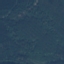
Land use / land cover class: Forest